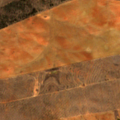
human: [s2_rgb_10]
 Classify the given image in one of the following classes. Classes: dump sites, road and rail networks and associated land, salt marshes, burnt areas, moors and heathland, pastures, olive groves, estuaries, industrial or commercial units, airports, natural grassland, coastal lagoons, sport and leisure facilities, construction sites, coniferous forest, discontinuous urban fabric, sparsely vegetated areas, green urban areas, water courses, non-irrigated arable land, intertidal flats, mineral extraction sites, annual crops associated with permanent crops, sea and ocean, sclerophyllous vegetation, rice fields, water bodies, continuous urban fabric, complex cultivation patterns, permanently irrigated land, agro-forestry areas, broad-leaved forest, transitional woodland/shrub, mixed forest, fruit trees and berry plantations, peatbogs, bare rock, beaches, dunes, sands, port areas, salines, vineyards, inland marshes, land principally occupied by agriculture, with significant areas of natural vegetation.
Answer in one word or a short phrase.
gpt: non-irrigated arable land, transitional woodland/shrub